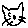
Label: cat